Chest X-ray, AP view. Patient: 56 years old, sex M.
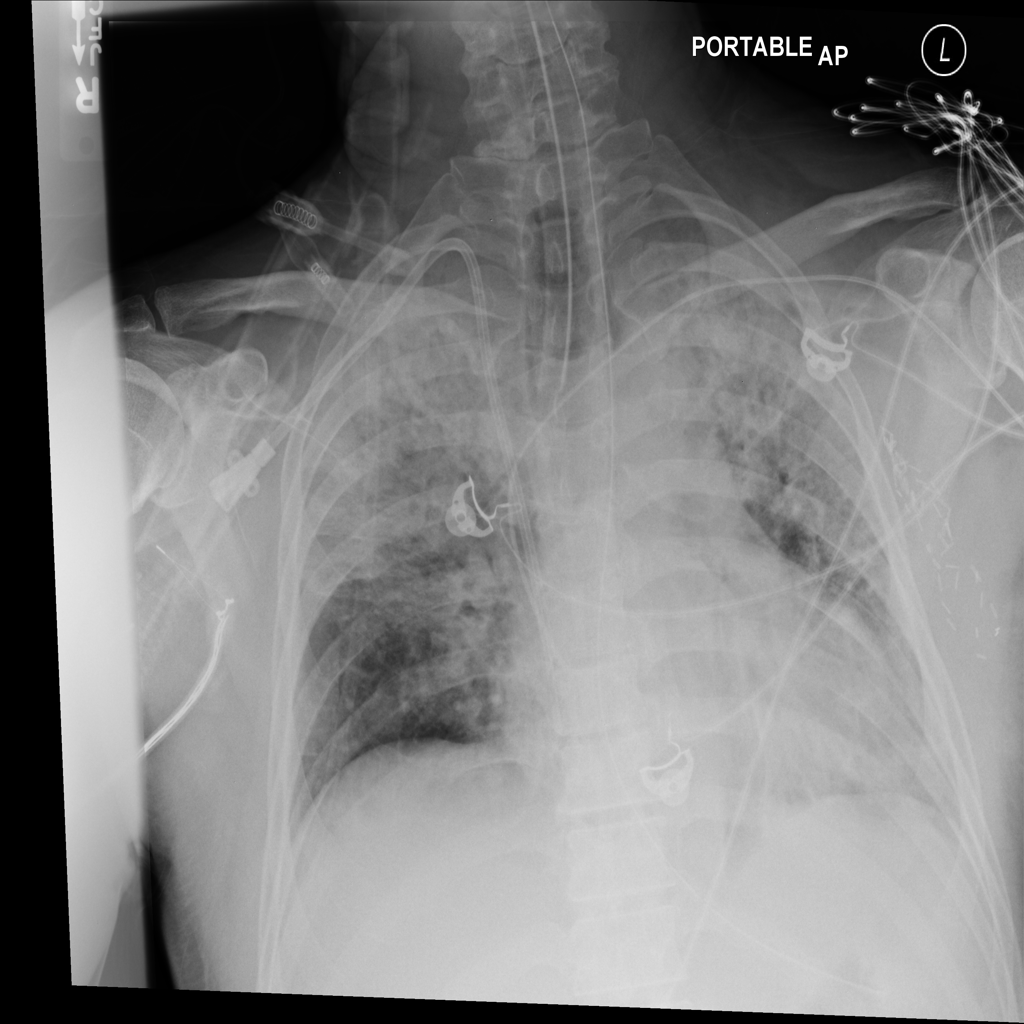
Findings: No Finding